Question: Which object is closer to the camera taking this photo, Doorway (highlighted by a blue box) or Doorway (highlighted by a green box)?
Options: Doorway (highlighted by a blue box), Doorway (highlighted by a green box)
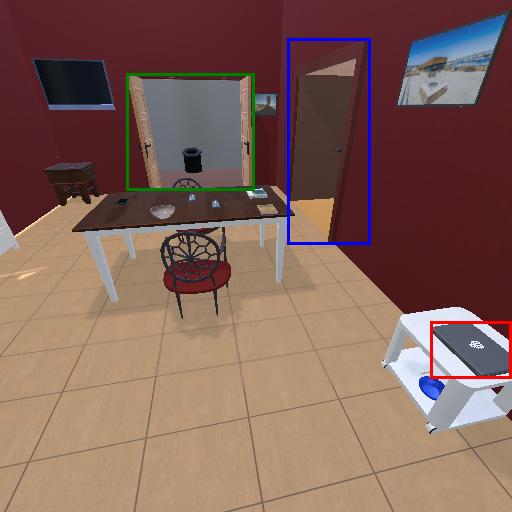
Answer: Doorway (highlighted by a blue box)